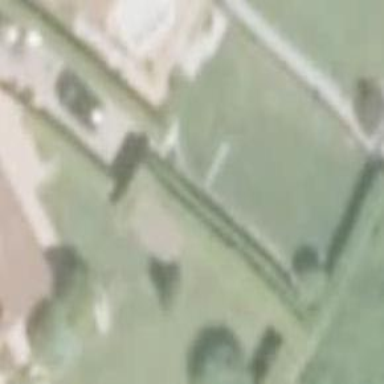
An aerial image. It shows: Fence is in the image.